Question: I runed:netstat -lputn to find ount which program is listening on port 8080,but got blow output:

As you can see no pid or program name got shown,why?
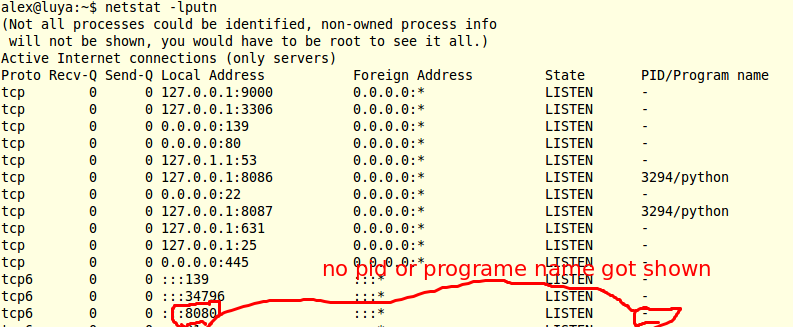
Answer: I found it:
'''
ps -ef|grep 8080
'''
It turns out jenkins